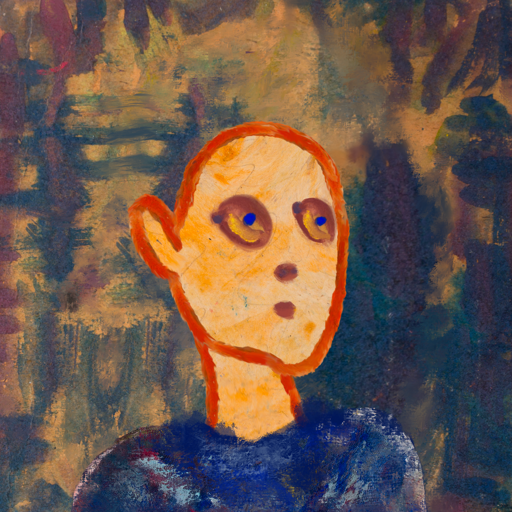
Background: InTheSun, Head And Neck Side: Experience, Face Side: Mother_And_Son_Son, Bust: Irani, Hair Side: Blank, Head Accessory: Blank, Second Necklace: Blank, Necklace: Blank, Baby: Blank